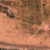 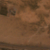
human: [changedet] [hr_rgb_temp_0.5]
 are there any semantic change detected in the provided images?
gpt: Everything remains the same.